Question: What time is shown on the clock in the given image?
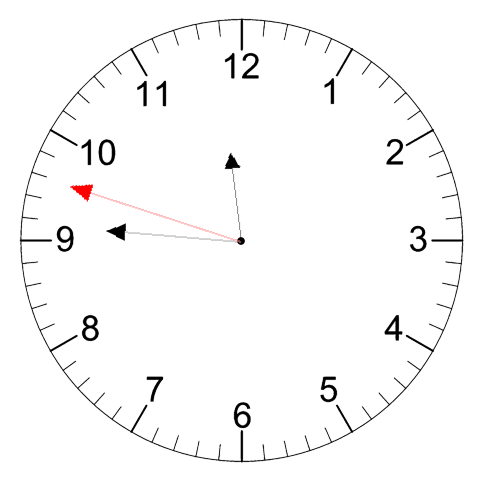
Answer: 11:45:48